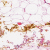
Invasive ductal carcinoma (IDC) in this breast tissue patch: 0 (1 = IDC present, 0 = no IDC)